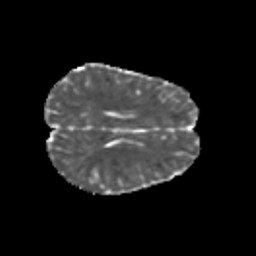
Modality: MD
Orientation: axial
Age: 9
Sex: male
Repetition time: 9.512 s
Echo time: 0.089 s